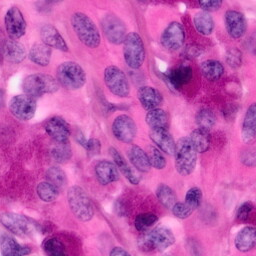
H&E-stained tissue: Pancreatic